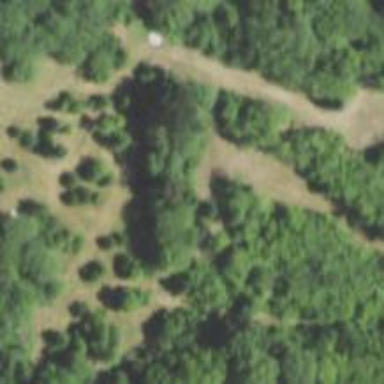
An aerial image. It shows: Disc golf hole.